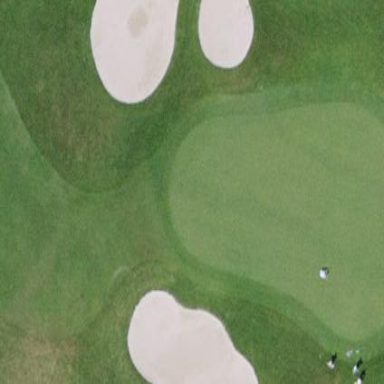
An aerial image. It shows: Golf green.